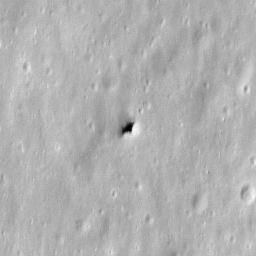
Pit: Stevinus 6
Host crater: Stevinus
Host type: impact_melt
Lunar coordinates: latitude -32.383, longitude 54.658